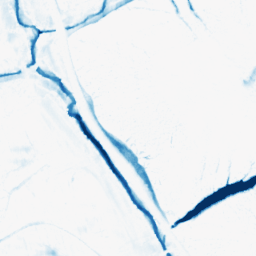
Category: morphological
Decomposition family: morphological_ellipse
Decomposition parameters: operation: closing
width: 20
height: 10
Upsampling method: bilinear
Upsampling parameters: scale: 2
Upsampling scale: 2